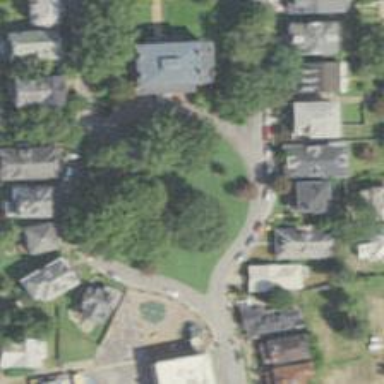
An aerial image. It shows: Park located in historic district.